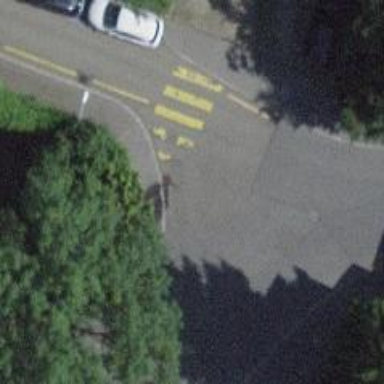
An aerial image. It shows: Kerb barrier.